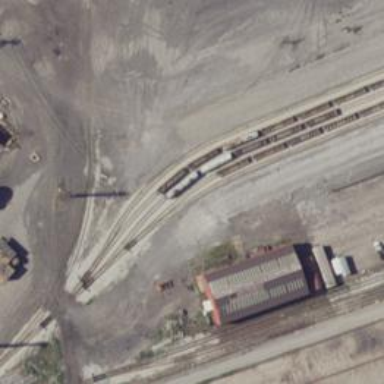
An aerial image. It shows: Rail spur service.